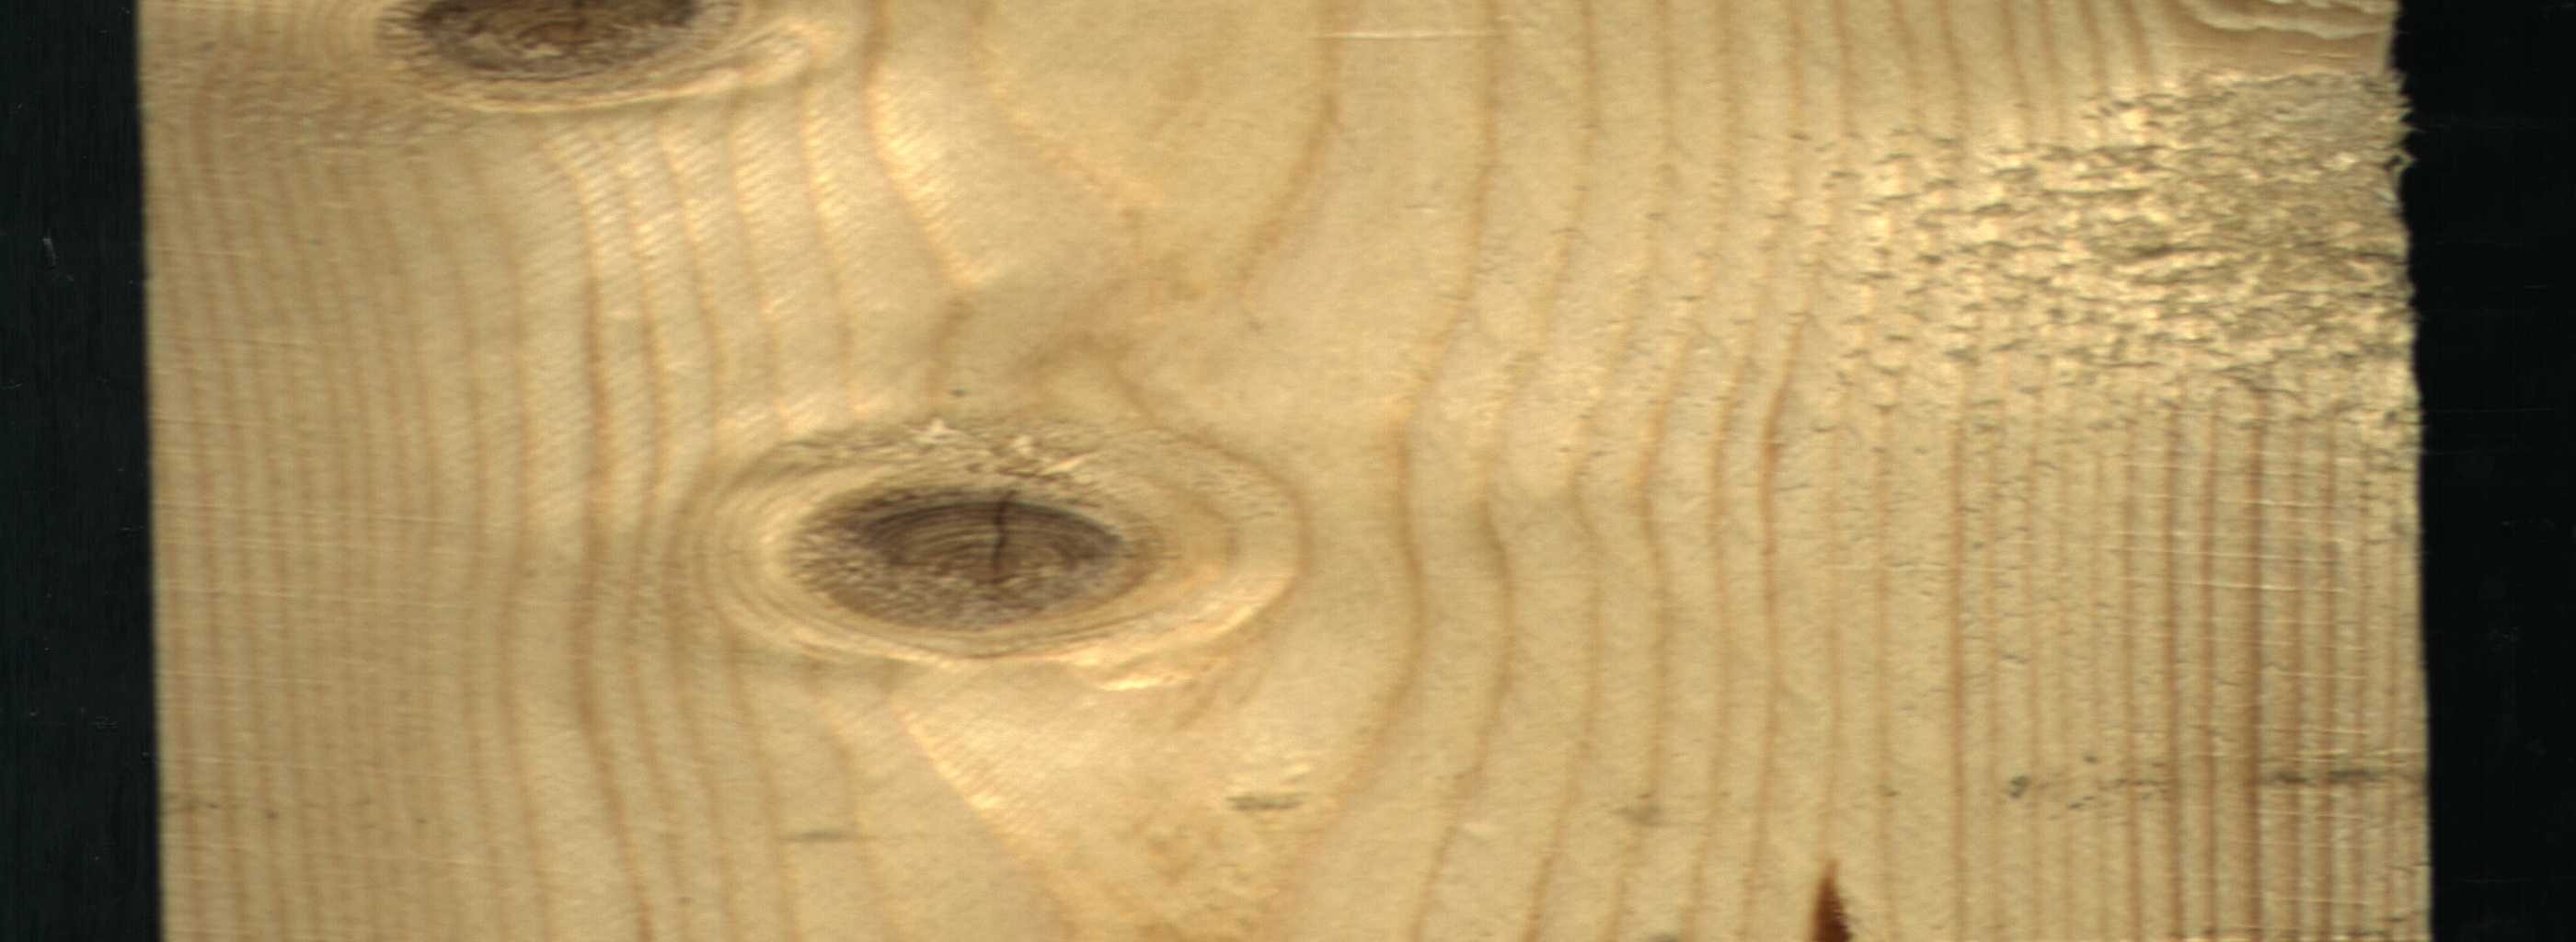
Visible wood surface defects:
resin
Dead_Knot
Live_Knot